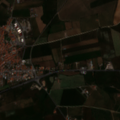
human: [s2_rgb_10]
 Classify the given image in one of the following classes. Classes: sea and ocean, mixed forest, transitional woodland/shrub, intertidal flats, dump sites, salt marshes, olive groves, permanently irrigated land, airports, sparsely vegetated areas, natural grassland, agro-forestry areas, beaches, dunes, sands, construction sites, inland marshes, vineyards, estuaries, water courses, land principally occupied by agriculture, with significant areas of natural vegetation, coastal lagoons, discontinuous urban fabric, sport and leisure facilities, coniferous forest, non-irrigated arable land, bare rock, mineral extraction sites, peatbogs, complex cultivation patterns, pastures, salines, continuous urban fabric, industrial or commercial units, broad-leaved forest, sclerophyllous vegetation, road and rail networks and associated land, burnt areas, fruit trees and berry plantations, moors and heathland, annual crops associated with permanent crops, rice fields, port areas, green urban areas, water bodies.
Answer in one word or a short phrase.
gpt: continuous urban fabric, non-irrigated arable land, annual crops associated with permanent crops